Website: bh-photo
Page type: payment
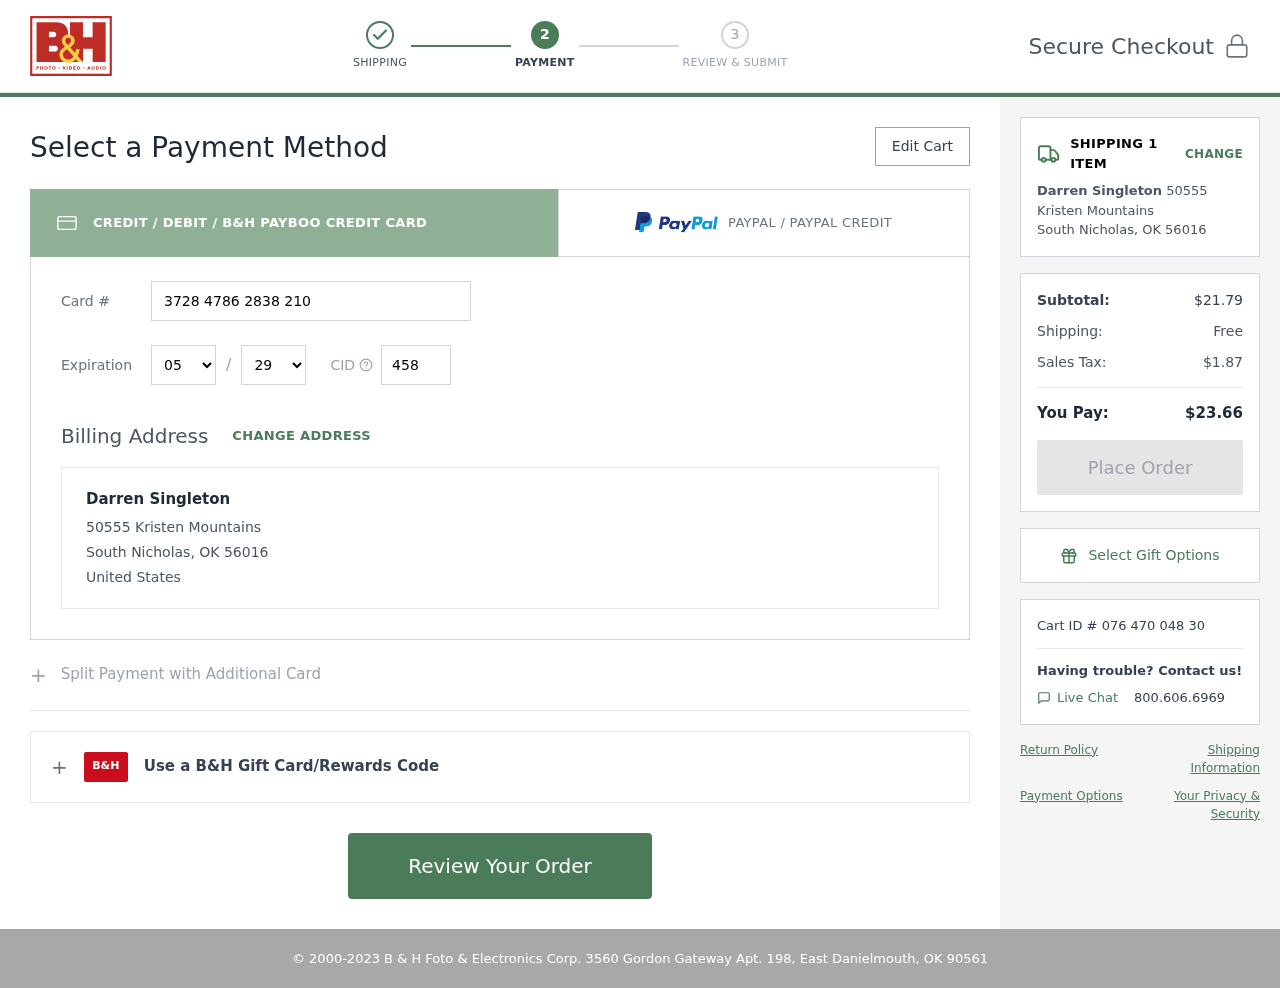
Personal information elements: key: PII_CARD_CVV
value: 4589
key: PII_CARD_EXPIRY_MONTH
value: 05
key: PII_CARD_EXPIRY_YEAR
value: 29
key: PII_CARD_NUMBER
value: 3728 4786 2838 210
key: PII_CITY_STATE_ZIP
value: South Nicholas, OK 56016
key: PII_COUNTRY
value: United States
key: PII_FULLNAME
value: Darren Singleton
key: PII_STREET
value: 50555 Kristen Mountains
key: PII_FULLNAME2
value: Darren Singleton
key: PII_CITY
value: South Nicholas
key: PII_STATE_ABBR
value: OK
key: PII_POSTCODE
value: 56016
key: PII_POSTCODE_FULL
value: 56016
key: PII_CITY_STATE
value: South Nicholas, OK
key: PII_POSTCODE_NUMERIC
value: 56016
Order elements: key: ORDER_NUM_ITEMS
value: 1
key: ORDER_SUBTOTAL
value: $21.79
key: ORDER_SHIPPING_COST
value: Free
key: ORDER_TAX
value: $1.87
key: ORDER_TOTAL
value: $23.66
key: ORDER_ID
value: Cart ID # 076 470 048 30